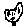
Label: cat